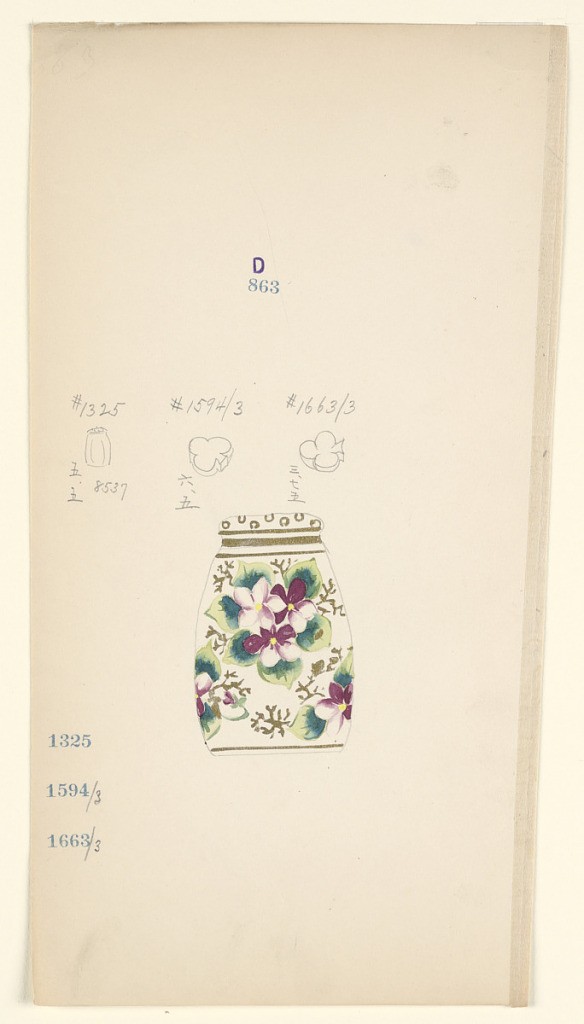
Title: Design for Lidded Jar
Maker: Noritake, Japan and New York, New York, USA
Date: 1880–1910
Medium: Brush and watercolor, gold gouache, graphite on cream paper
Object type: Drawing
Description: Lidded jar with slightly tapered body at the top; body decorated with dark purple blossoms against green leaves and some gold branches; with lid decorated in gold circles.